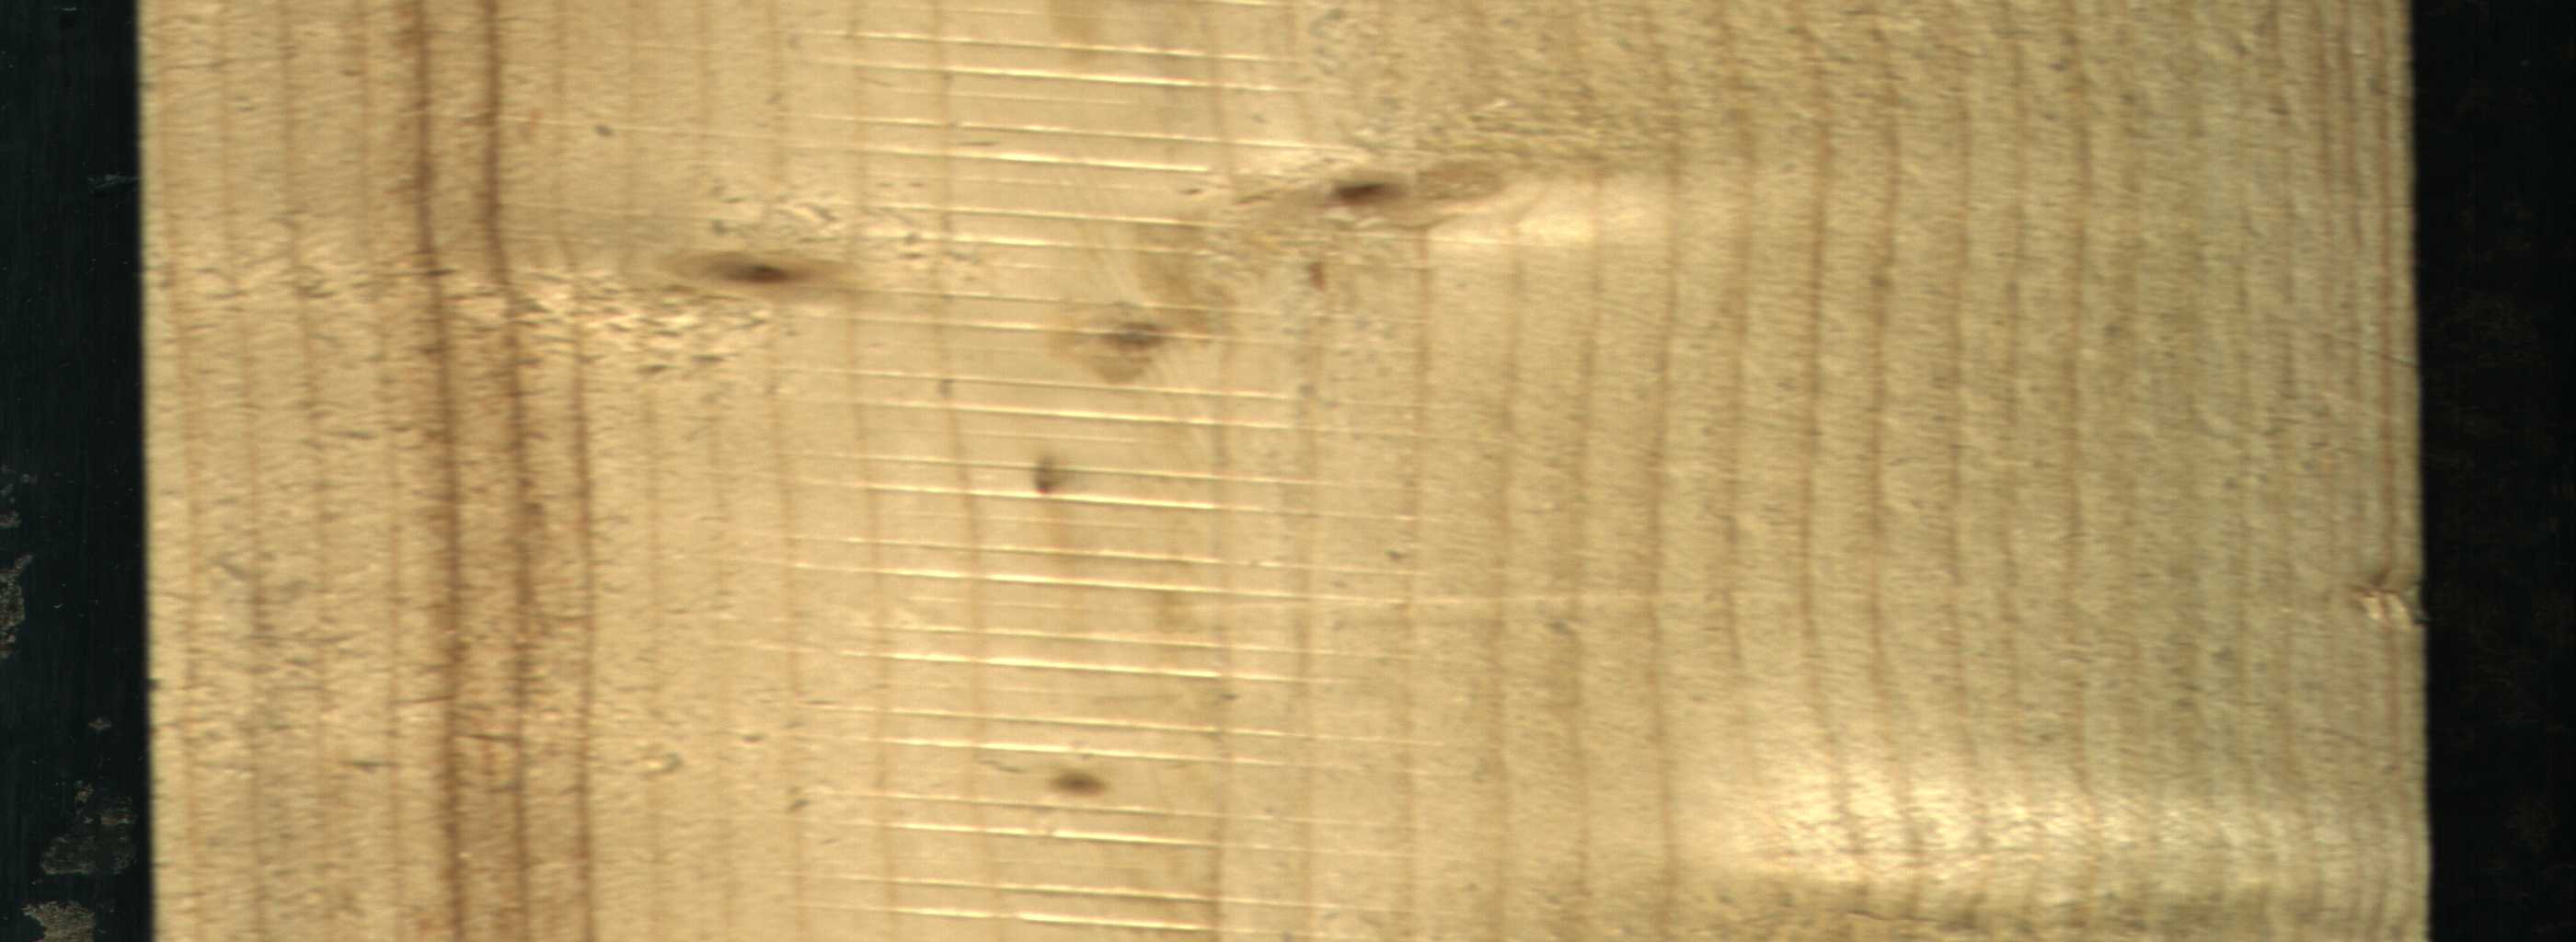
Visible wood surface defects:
Live_Knot
Live_Knot